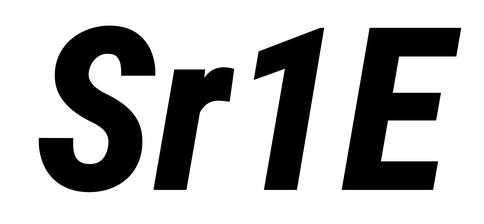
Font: Roboto-Italic_Condensed_ExtraBold_Italic